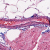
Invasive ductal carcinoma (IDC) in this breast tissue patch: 0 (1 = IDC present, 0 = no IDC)